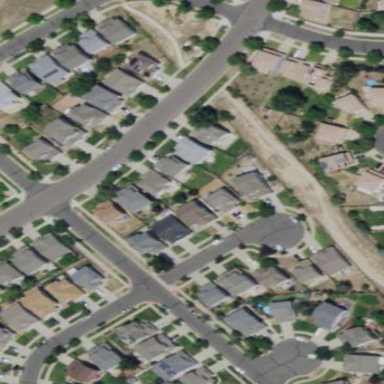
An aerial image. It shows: Neighborhood.